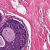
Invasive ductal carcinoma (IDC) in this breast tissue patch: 0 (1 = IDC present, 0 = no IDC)